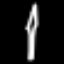
Label: pencil